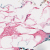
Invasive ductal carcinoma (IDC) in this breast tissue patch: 0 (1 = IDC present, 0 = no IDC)